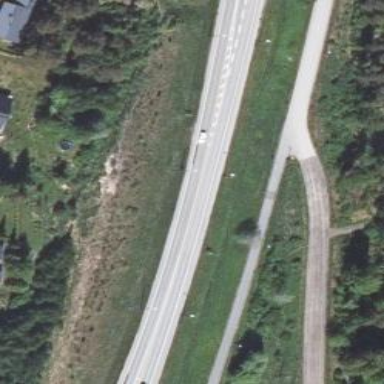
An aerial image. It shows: Asphalt road designated as trunk highway.